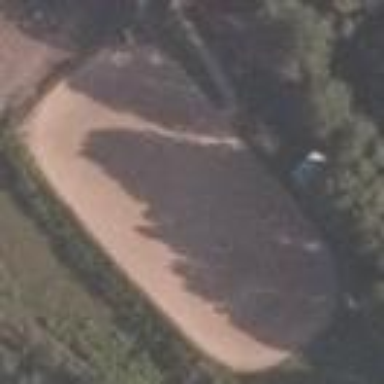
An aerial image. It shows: Leisure land designated for horse riding.